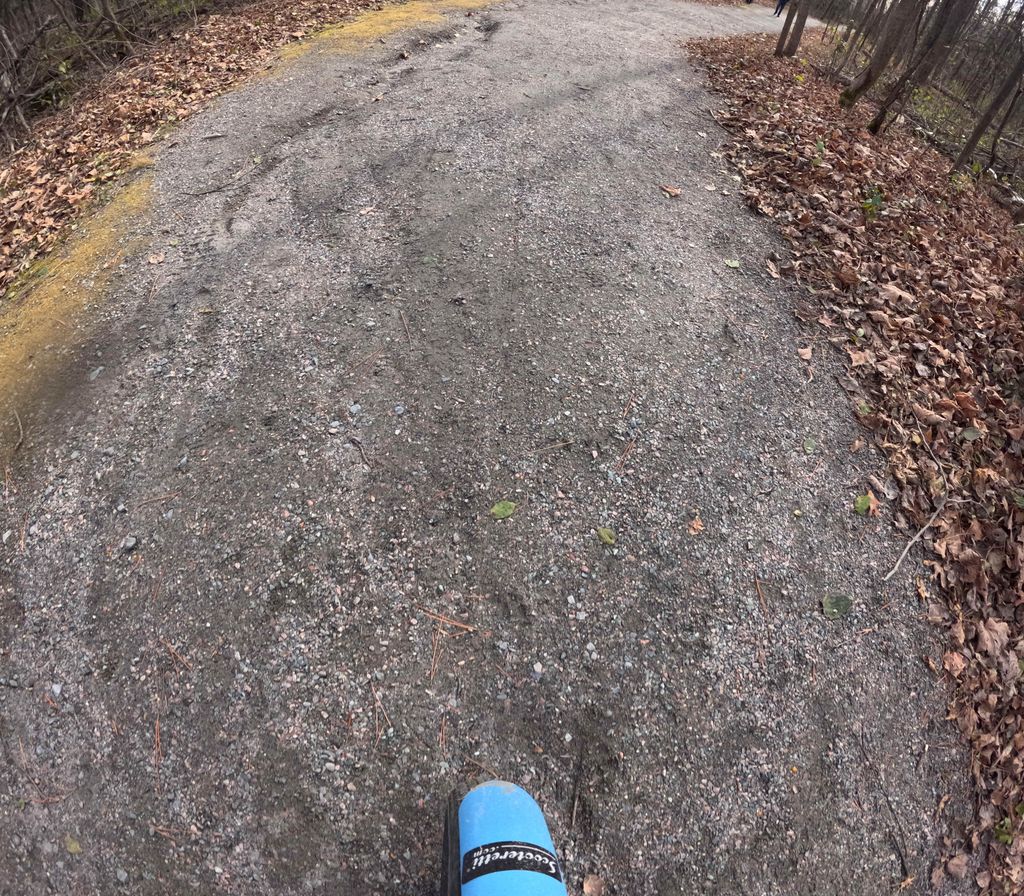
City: ottawa-gatineau